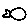
Label: fish